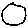
Label: circle